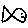
Label: fish